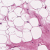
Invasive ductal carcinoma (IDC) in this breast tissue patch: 0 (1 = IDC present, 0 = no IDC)